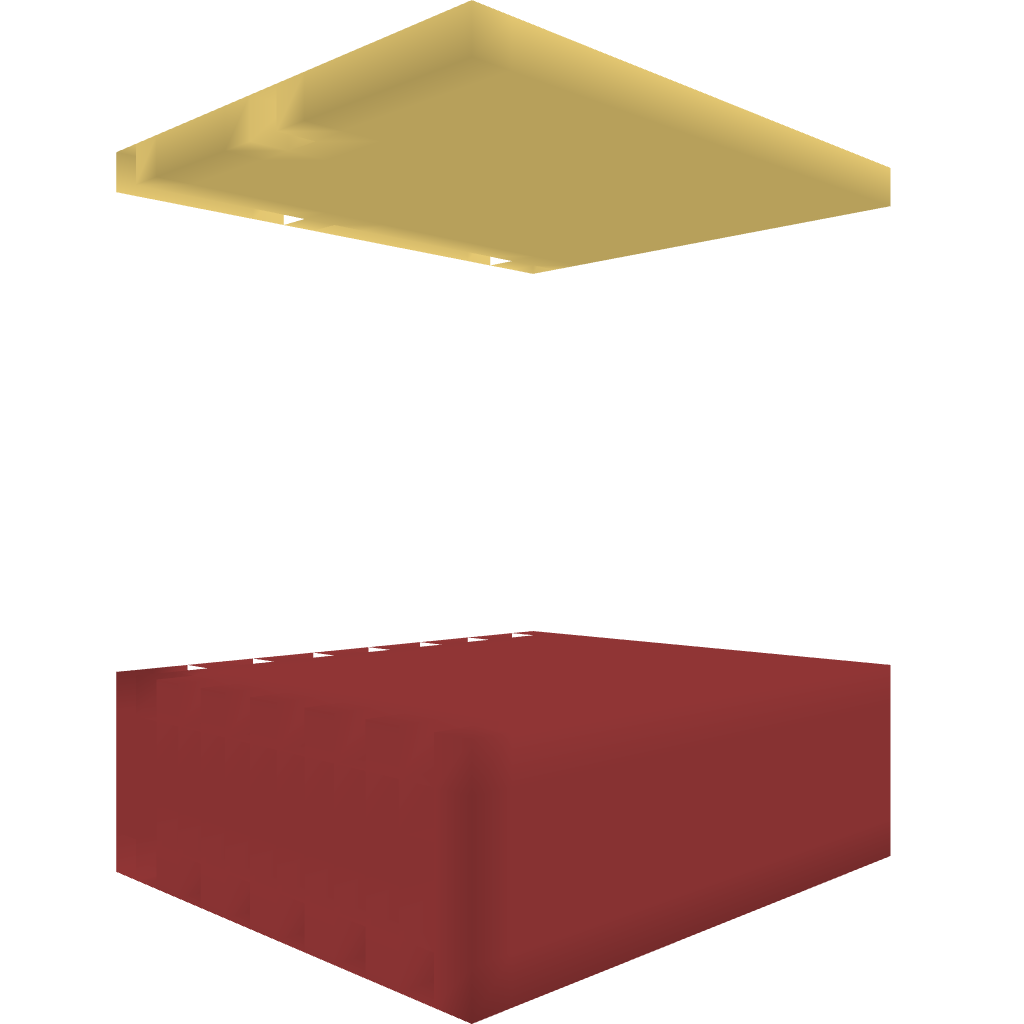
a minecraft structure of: desert pit fall trap bad low quality